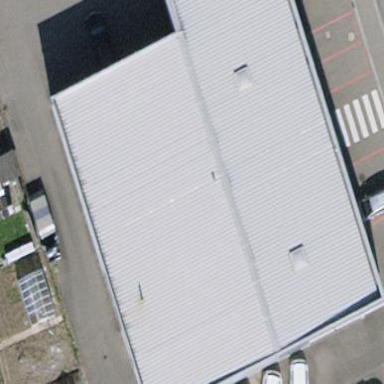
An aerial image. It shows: Building that houses car repair shop.